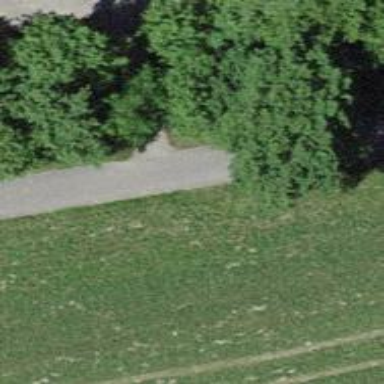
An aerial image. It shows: Concrete bridge over path.